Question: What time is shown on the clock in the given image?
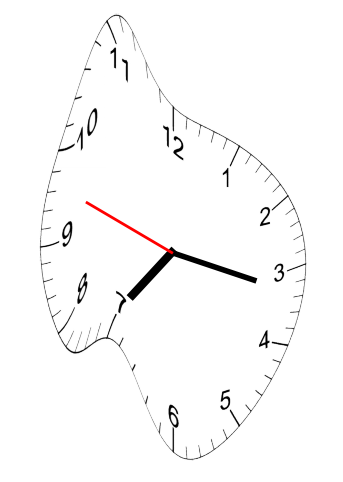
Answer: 07:16:48